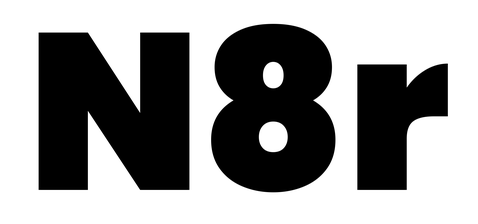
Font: Poppins-Black